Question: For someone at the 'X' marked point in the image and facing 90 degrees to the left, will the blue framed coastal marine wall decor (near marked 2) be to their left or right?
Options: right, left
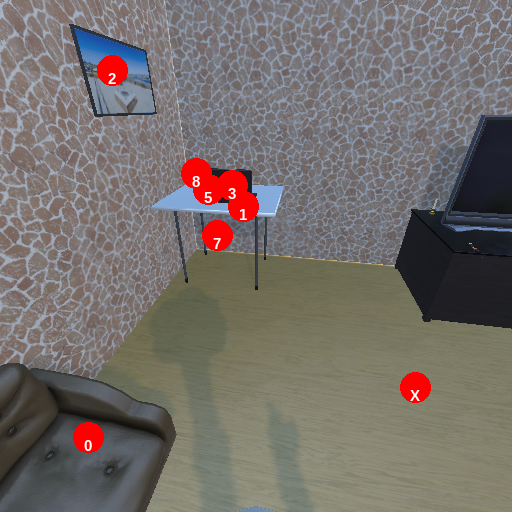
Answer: right